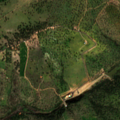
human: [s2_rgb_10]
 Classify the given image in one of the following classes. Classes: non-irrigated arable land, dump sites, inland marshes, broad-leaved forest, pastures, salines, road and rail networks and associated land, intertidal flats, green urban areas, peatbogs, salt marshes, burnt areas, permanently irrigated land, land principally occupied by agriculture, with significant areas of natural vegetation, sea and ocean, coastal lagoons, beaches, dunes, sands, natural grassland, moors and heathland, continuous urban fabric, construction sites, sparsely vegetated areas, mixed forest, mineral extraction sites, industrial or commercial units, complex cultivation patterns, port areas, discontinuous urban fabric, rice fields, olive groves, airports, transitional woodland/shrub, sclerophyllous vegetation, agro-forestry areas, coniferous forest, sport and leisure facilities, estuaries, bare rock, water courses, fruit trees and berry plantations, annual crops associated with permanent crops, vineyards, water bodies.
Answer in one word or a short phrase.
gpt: non-irrigated arable land, complex cultivation patterns, agro-forestry areas